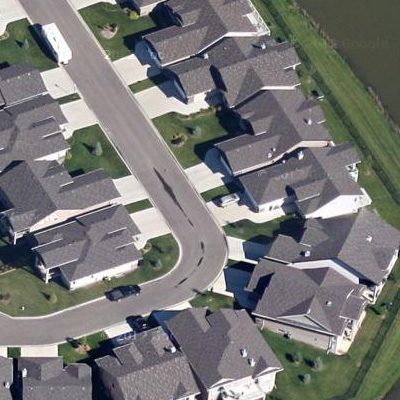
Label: fResident